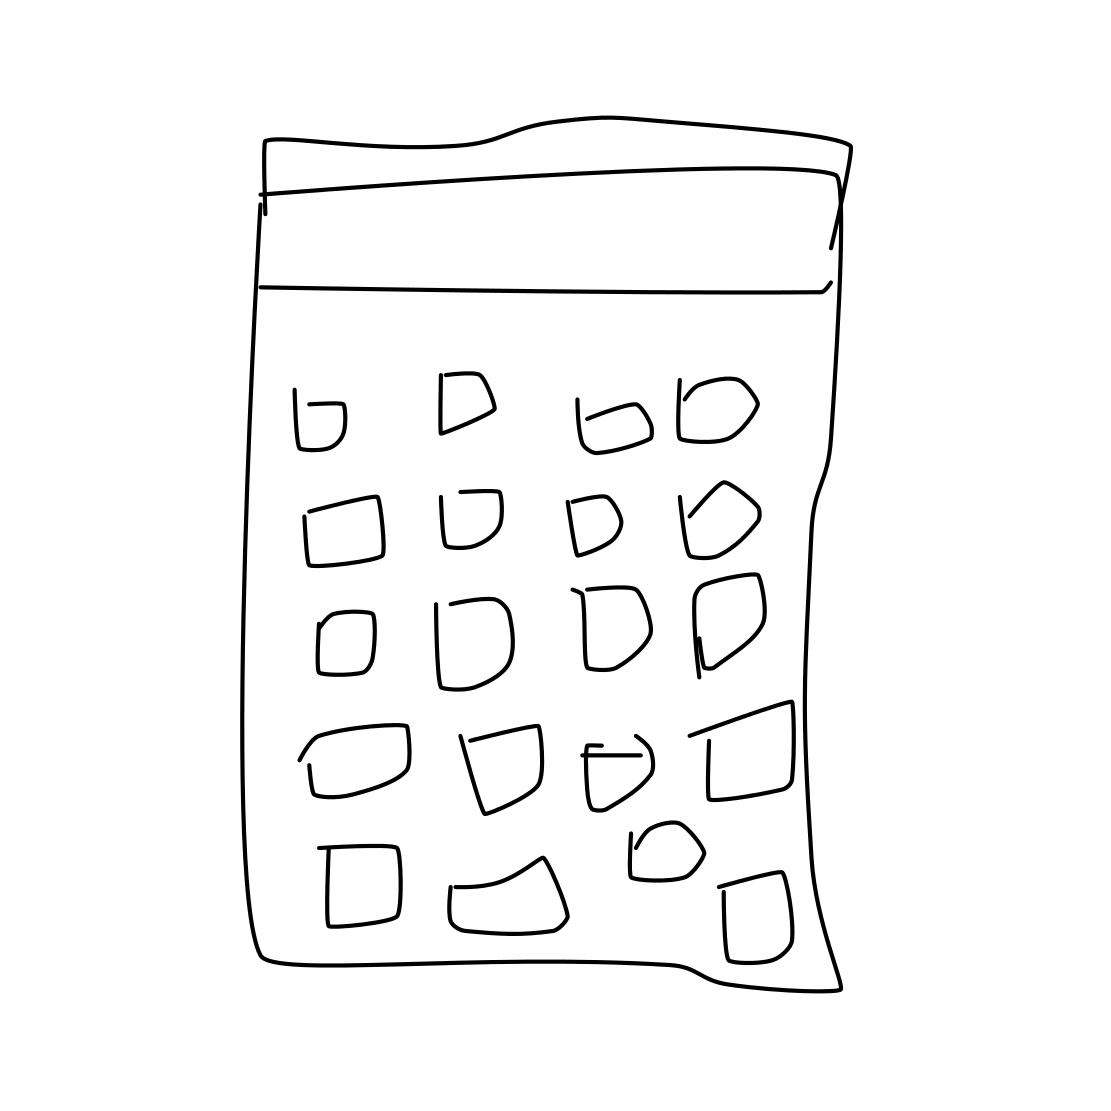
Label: calculator